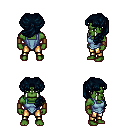
a pixel art fantasy rpg character, male body template, orc, green skin, blue vest, gold greaves, raven princess hairstyle, leather bracers, four views (front, back, left, right), 2x2 character sprite sheet, small pixel art, hard edges, no anti-aliasing